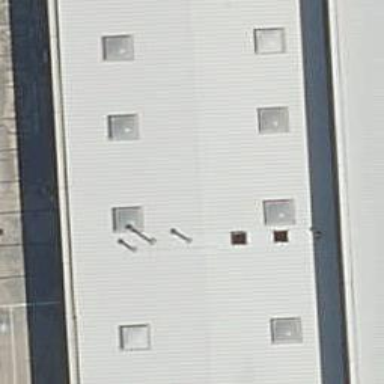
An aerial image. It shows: Industrial building.